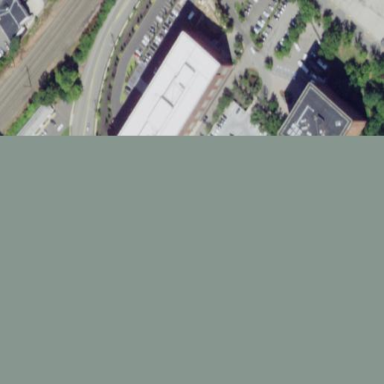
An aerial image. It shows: Multi-storey parking building.